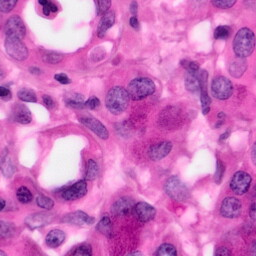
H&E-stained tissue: Pancreatic